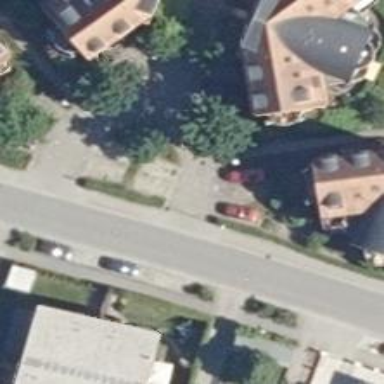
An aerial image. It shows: Living street.